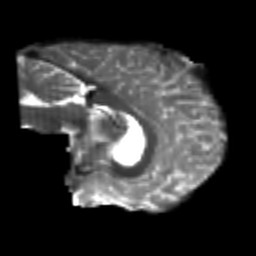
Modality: T2w
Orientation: sagittal
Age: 22
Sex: male
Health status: healthy
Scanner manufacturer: philips
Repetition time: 7.476 s
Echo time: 0.08753 s